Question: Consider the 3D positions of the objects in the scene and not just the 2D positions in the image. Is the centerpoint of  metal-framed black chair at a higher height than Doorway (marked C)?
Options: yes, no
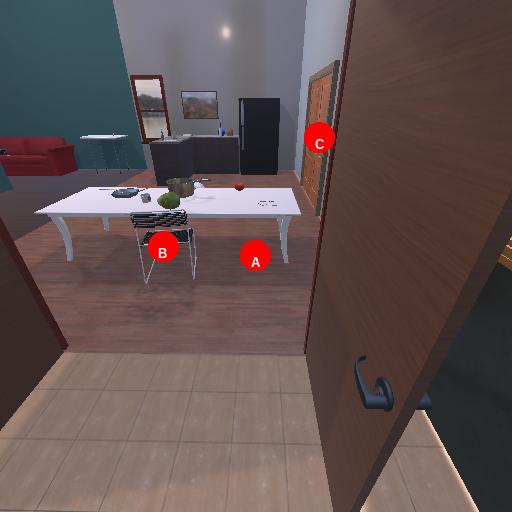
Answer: yes